Question: I am using the latest version of Android Studio(3.6.1).
Creating a new "activity" in the project results in "cannot resolve symbol" error for all creations. It's fine after 'invalidate cache / restart'. But it is hassle for me. Is it because of the weakness of the latest version? Or please let me know a good way to solve it.
'''
import androidx.appcompat.app.AppCompatActivity;
import android.os.Bundle;
public class Main2Activity extends AppCompatActivity {
@Override
protected void onCreate(Bundle savedInstanceState) {
super.onCreate(savedInstanceState);
setContentView(R.layout.activity_main2);
}
}
'''

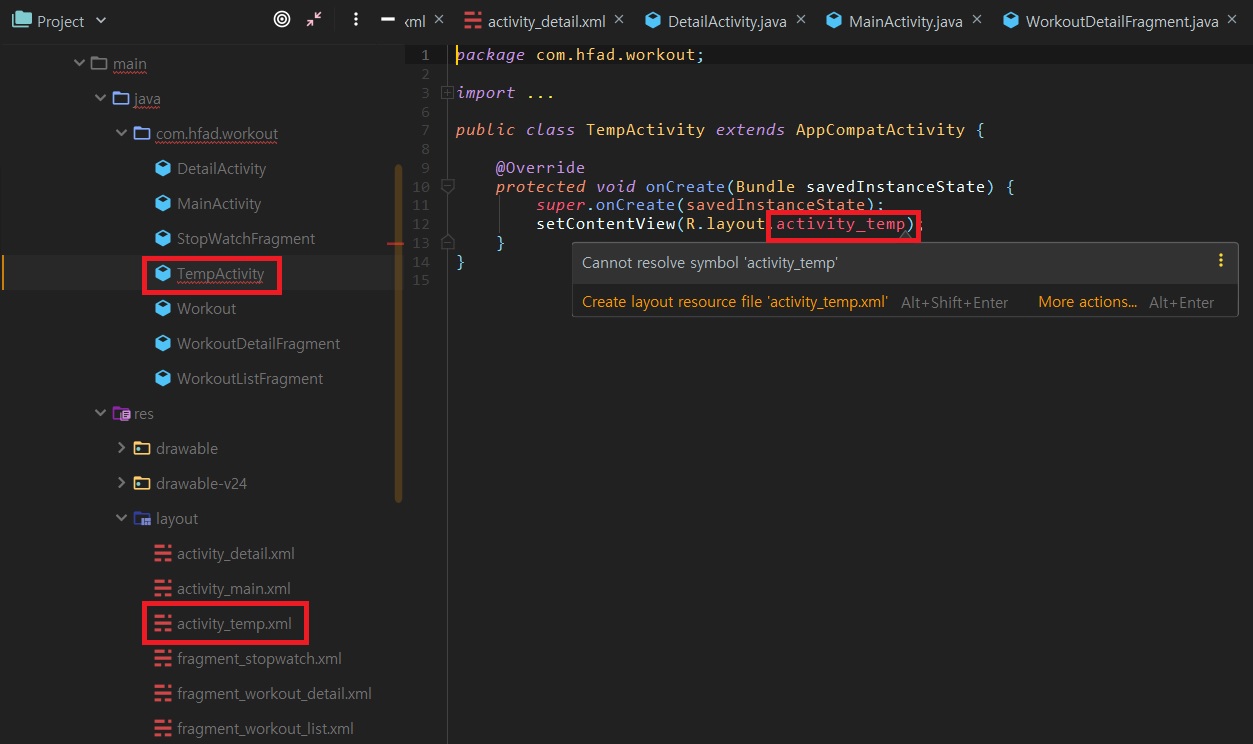
Answer: Yes it seems like android studio's bug. You can report this to google.